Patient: sex F, age 56
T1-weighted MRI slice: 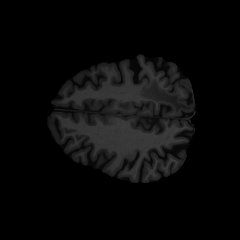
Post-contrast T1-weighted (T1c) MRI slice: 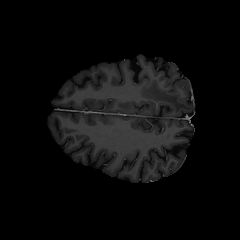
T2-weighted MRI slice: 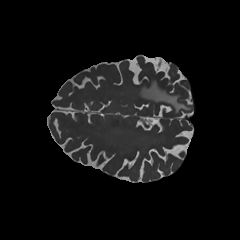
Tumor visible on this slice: yes
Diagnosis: Glioblastoma, IDH-wildtype
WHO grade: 4